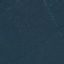
Land use / land cover: Forest